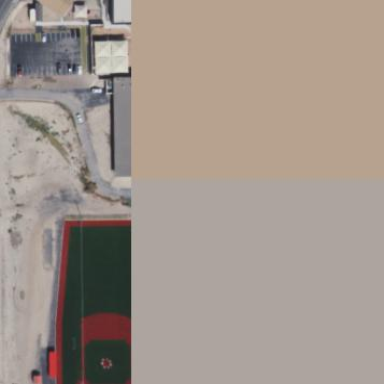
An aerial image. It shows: Baseball pitch for leisure land activities.